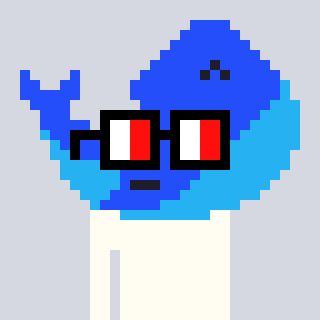
a pixel art character with square glasses with black frames and red eyes, a whale-shaped head and a gunk-colored body on a cool background